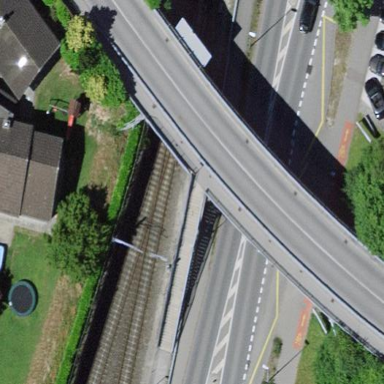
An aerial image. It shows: Man-made bridge.